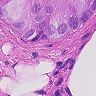
Metastatic tissue present: yes